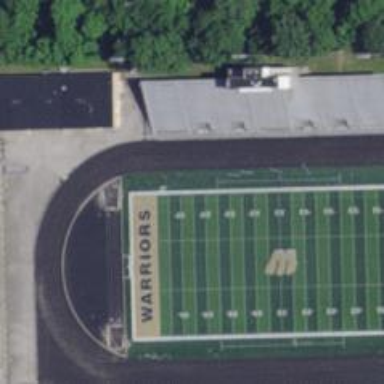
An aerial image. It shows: Turf pitch designated for American football.